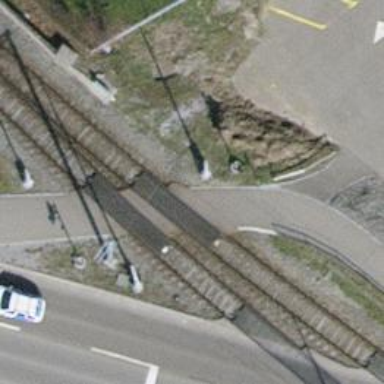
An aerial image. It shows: Crossing for the railway.